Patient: sex M, age 78
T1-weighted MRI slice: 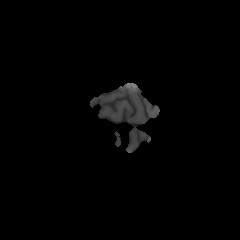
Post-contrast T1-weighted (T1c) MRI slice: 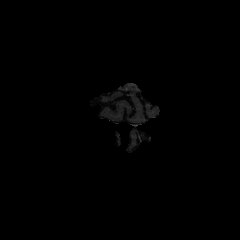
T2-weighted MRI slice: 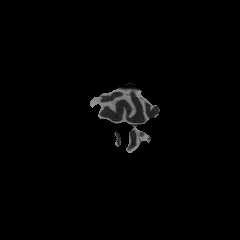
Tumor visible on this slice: no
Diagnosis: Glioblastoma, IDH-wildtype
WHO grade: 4